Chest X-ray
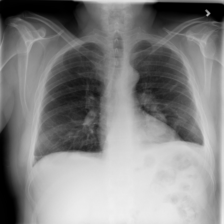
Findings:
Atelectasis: negative
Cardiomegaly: negative
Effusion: negative
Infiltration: negative
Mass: positive
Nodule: positive
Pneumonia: negative
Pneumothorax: negative
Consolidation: negative
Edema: negative
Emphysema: negative
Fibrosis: negative
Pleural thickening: negative
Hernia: negative